Aerial crown-view tile of a tropical tree (Barro Colorado Island, Panama), acquired 20240813:
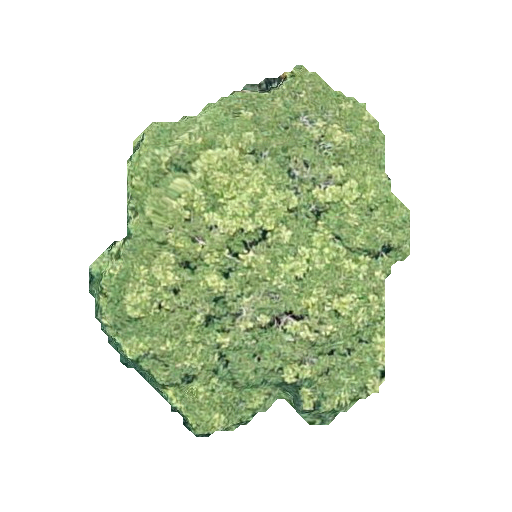
Species: Dipteryx oleifera
GBIF accepted scientific name: Dipteryx oleifera
Crown area: 126.814 m²